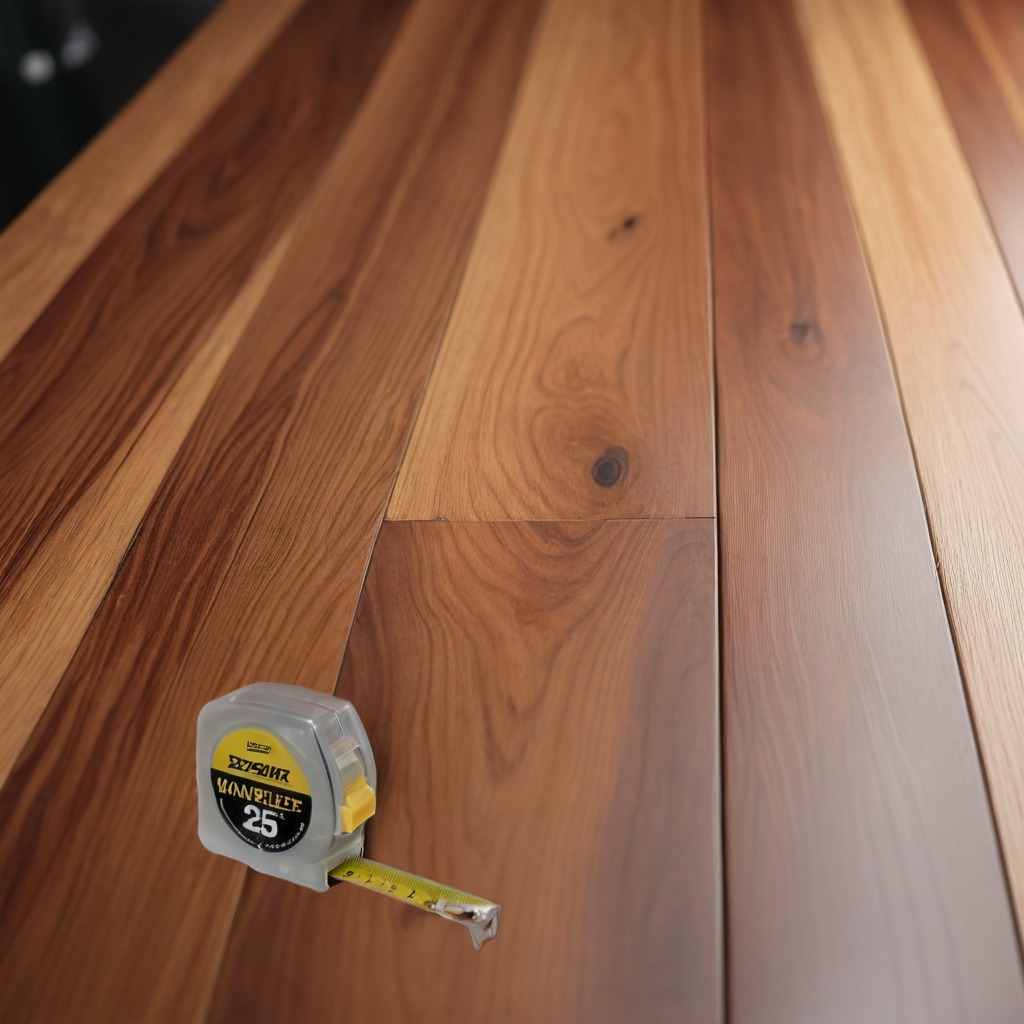
A measuring tape lies on a wooden table in a carpentry studio.